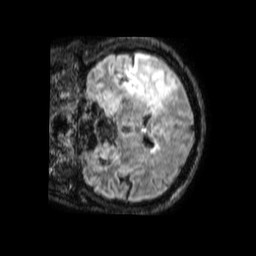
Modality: FLAIR
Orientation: coronal
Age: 62
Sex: male
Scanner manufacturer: philips
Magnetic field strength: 1.5 T
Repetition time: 4.8 s
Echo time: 0.3364 s